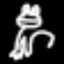
Label: frog